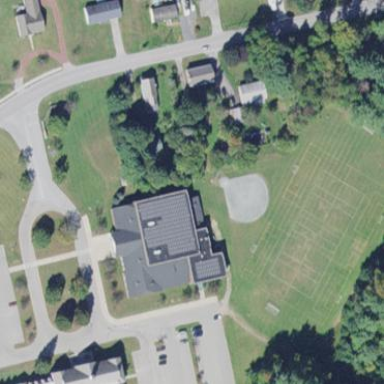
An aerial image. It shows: Sports hall building.